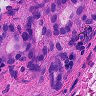
Metastatic tissue present: yes